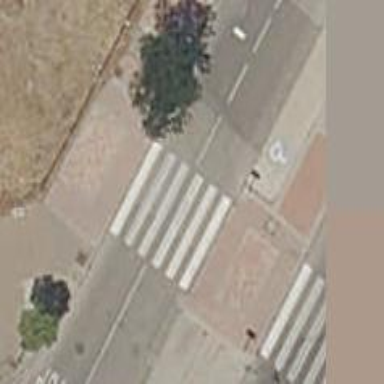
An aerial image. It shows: Zebra crossing on the road.